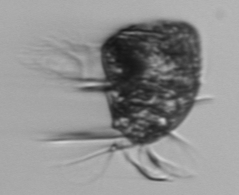
Label: Strombidium_morphotype1